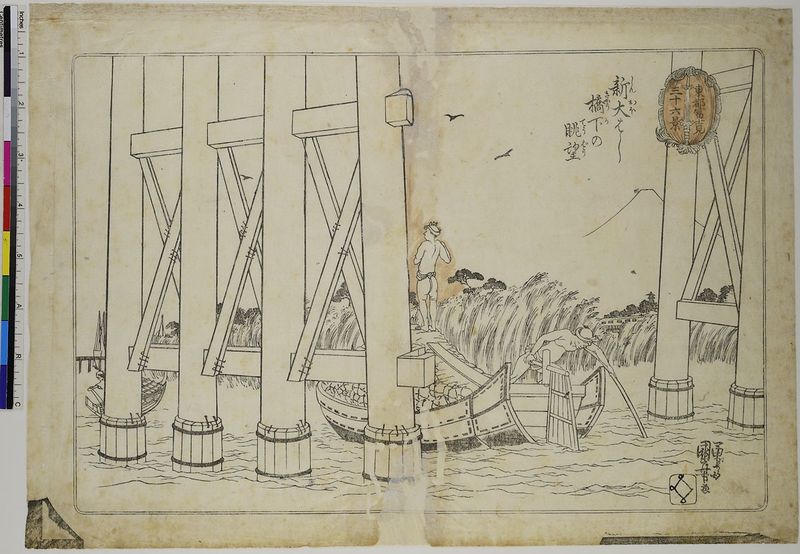
Titel: Fernsicht unter der Shin Ohashi Brücke hindurch, aus der Serie: 36 Aussichten auf den Fuji in der Osthauptstadt
Künstler: Utagawa Kuniyoshi
Standort: Hamburg
Institution: Museum für Kunst und Gewerbe Hamburg
Schlagwörter: boot, holzschnitt, berge, gebirge, kutter, vulkan, druckgraphik, druckgrafik, viadukt, zeit, schwarzlinienschnitt, edo, fuji, historische, reproduktionen, volcano, druckerzeugnisse, schwarzdruck, gebäude, örtlichkeit, straße, stätte, brücke, aquädukt, ukiyo, volcan, schwarzliniendruck, schwarzlinientechnik